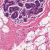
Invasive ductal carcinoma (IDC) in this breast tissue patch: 0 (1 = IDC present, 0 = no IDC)